Question: how can i delete or change the text from @<PHONE> to "Auswahl"
i don't know whencesoever the @213... comes from.
java:
'''
Spinner spinner = (Spinner) findViewById(R.id.spinnerStd);
ArrayAdapter<CharSequence> adapter = ArrayAdapter.createFromResource(
this, R.array.spinnerZeitauswahl, android.R.layout.simple_spinner_item);
adapter.setDropDownViewResource(android.R.layout.simple_spinner_dropdown_item);
spinner.setAdapter(adapter);
'''
xml:
'''
<Spinner
android:id="@+id/spinnerStd"
android:layout_width="70dp"
android:layout_height="wrap_content"
android:layout_weight="0.53"
android:prompt="@array/spinnerZeitauswahl"
/>
'''
---
string:
'''
<string-array name="spinnerZeitauswahl">
<item>Manuell</item>
<item>1 Std</item>
<item>2 Std</item>
<item>3 Std</item>
<item>4 Std</item>
<item>5 Std</item>
<item>6 Std</item>
<item>7 Std</item>
<item>8 Std</item>
<item>9 Std</item>
<item>10 Std</item>
<item>11 Std</item>
<item>12 Std</item>
</string-array>
'''
---

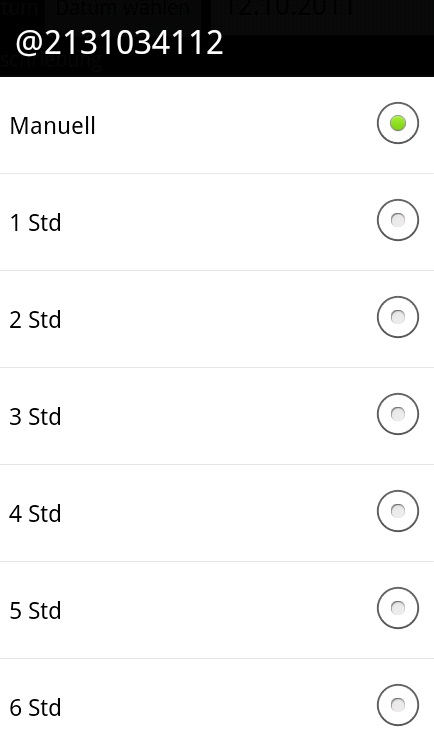
Answer: just add this line to your code.
'''
spinner .setPrompt("Auswahl");
'''